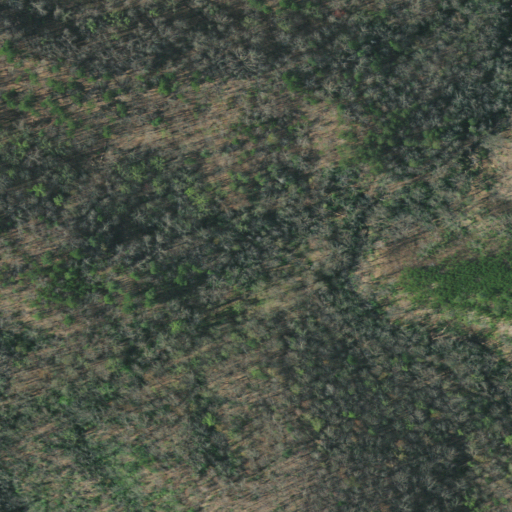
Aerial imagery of valley in Tennessee named Mud Tunnel Hollow containing deciduous forest and mixed forest